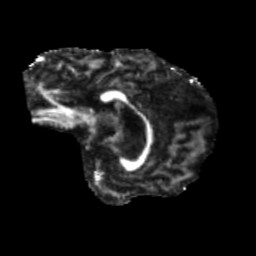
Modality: FA
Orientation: sagittal
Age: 63
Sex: female
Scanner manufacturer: siemens
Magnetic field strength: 3 T
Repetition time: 5.25 s
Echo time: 0.08 s